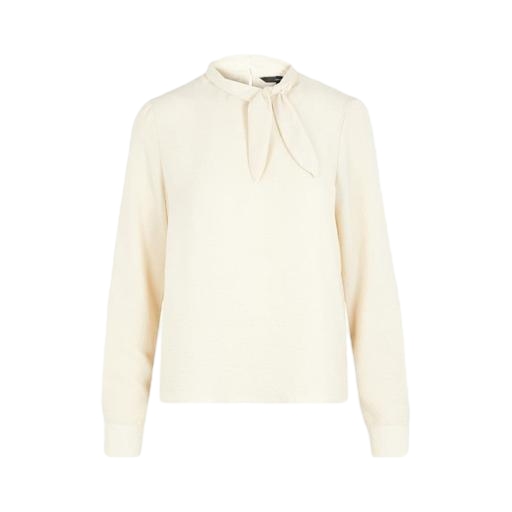
natural pussy bow georgette blouse, white tie-neck blouse, white pussy-bow collar shirt, white background